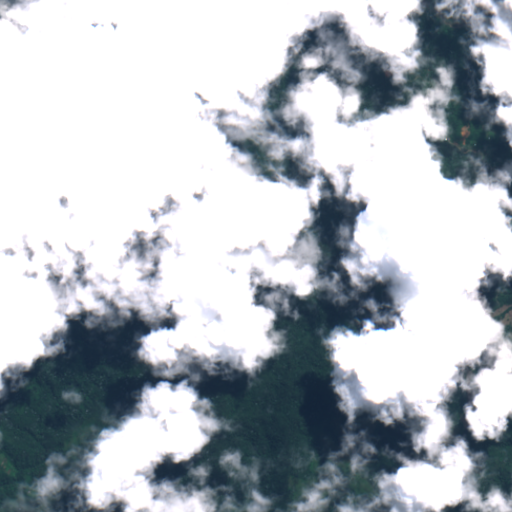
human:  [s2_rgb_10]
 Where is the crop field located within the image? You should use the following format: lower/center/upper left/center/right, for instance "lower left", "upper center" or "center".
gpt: The crop field is located in the upper right of the image.
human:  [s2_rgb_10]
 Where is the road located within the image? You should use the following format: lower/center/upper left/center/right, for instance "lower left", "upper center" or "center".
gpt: There is no road in the image.